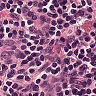
Metastatic tissue present: no